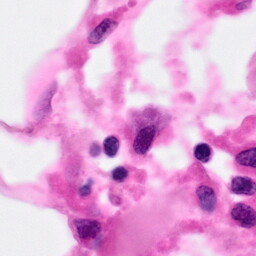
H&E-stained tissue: Pancreatic